Question: How can I create a step view like this?

Is it possible to create this using only one drawable and filling that drawable for a certain amount? Where each amount represents a step.
So in step 4/5, it's filled for 80%.
I want to use it in my Slider Activity which I created using this tutorial:
<URL>
If anyone could give advice on this, that would be great.
Thanks
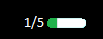
Answer: There are a lot of ways to implement step view using ProgressBar. Check the following link then implement your own.
<URL>
<URL>